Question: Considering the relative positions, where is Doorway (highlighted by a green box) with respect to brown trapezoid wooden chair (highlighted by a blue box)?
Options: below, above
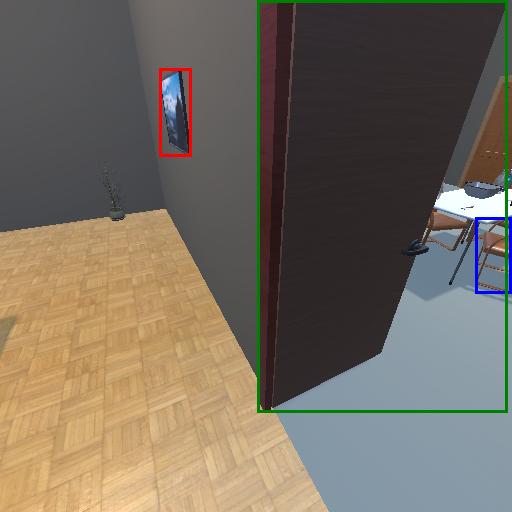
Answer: below